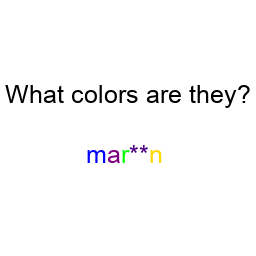
Color: blue, purple, lime, indigo, indigo, gold
Color name shown: maroon
Background color: white
Question text color: black